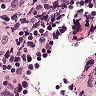
Metastatic tissue present: no